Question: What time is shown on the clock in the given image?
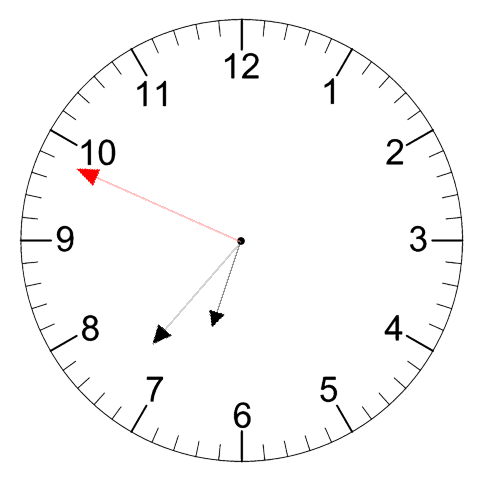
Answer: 06:36:49